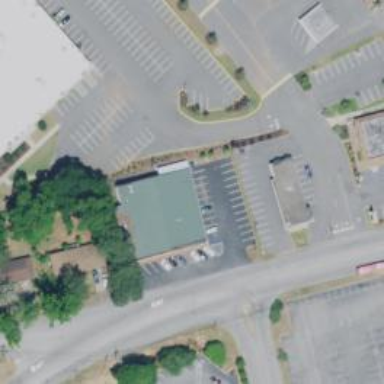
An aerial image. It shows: Supermarket.